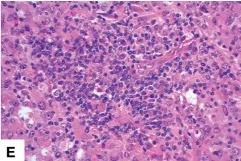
Histologic features of the SMARCA4-deficient undifferentiated carcinoma. Plasma cells infiltration [, X400.
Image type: pathology (h&e)